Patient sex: F
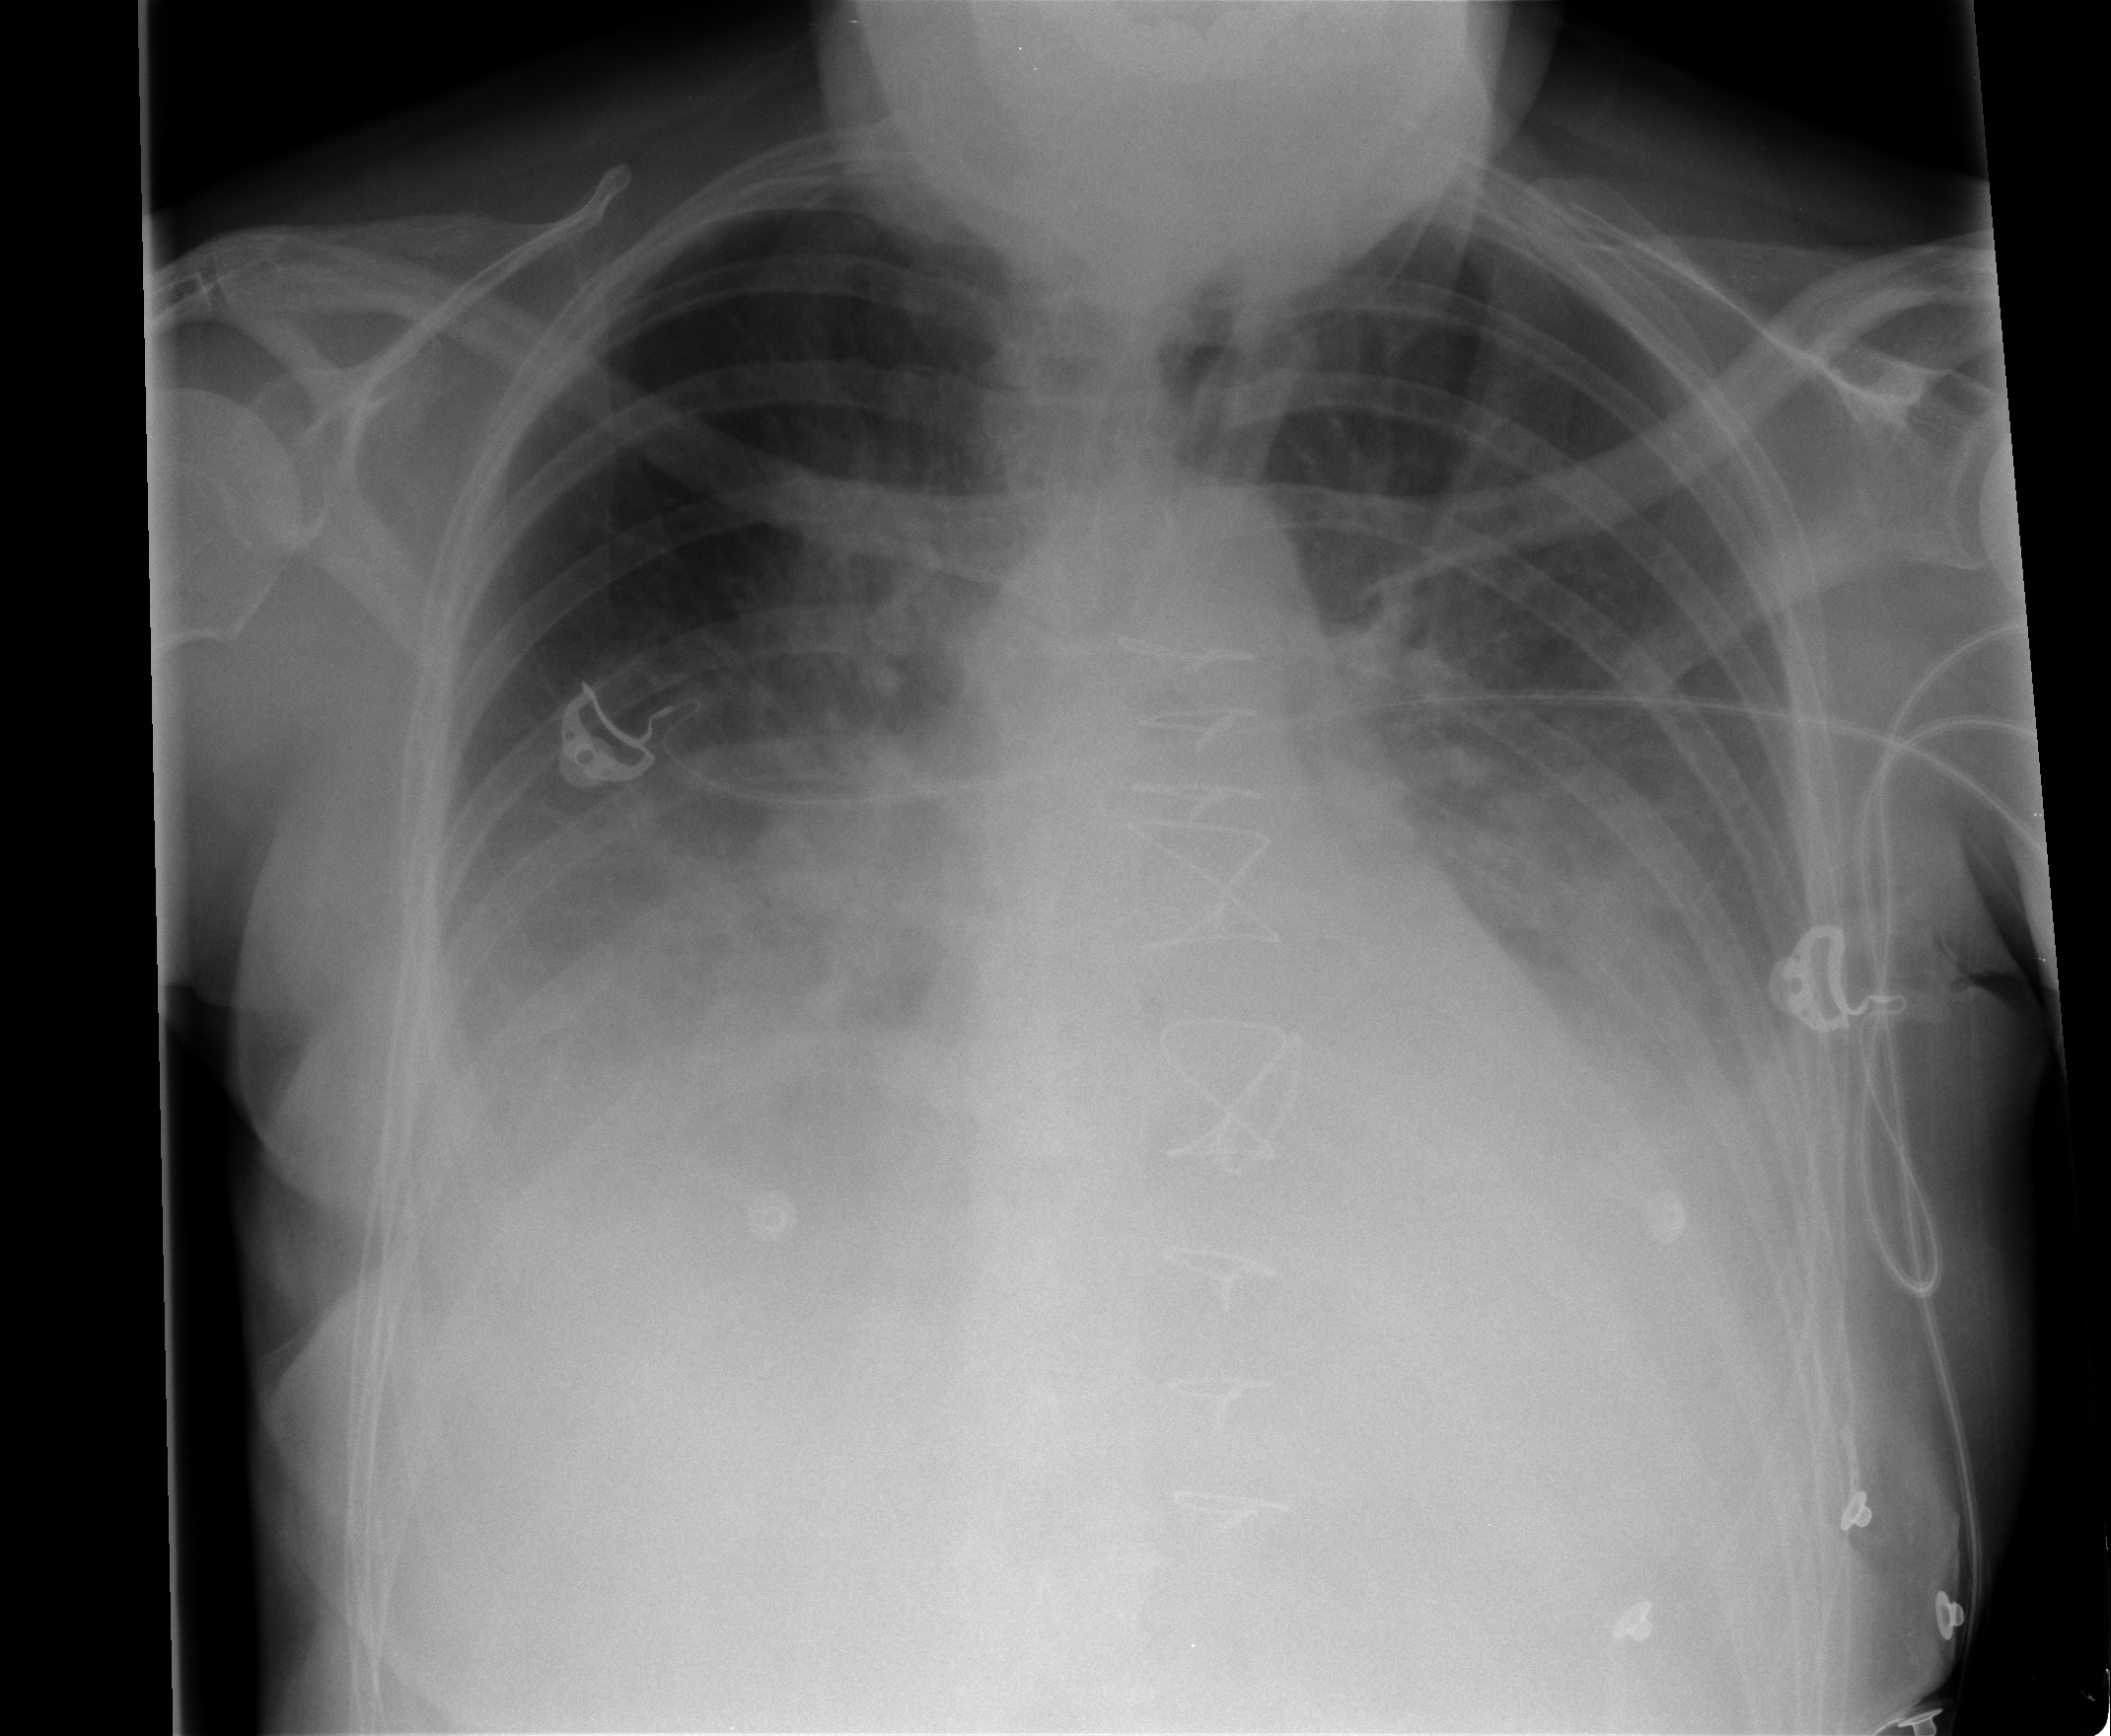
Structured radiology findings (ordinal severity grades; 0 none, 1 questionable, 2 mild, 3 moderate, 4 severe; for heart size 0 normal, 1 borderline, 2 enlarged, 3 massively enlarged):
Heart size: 2
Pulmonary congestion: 0
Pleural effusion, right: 3
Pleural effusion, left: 2
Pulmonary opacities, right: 0
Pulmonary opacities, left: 0
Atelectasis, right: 2
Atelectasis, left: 2